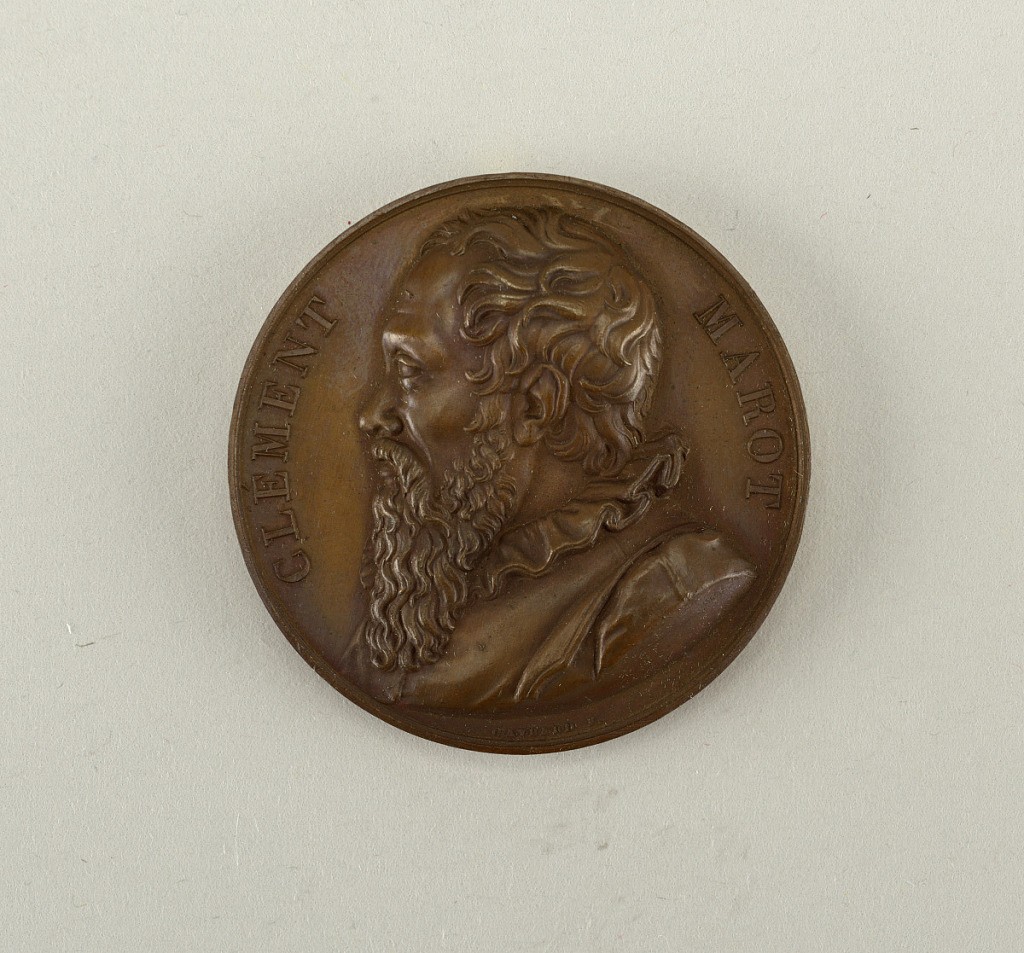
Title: Galerie métallique des grands hommes français (Great Men of France)
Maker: Raymond Gayrard, French, 1777 - 1858
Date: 1818
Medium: Cast bronze
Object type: Medal
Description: Bust of Clément Marot (1496 -1544).